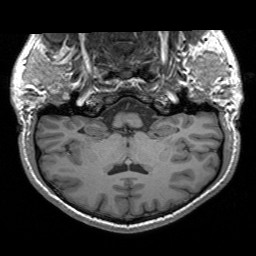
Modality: T1w
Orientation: sagittal
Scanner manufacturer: siemens
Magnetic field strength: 3 T